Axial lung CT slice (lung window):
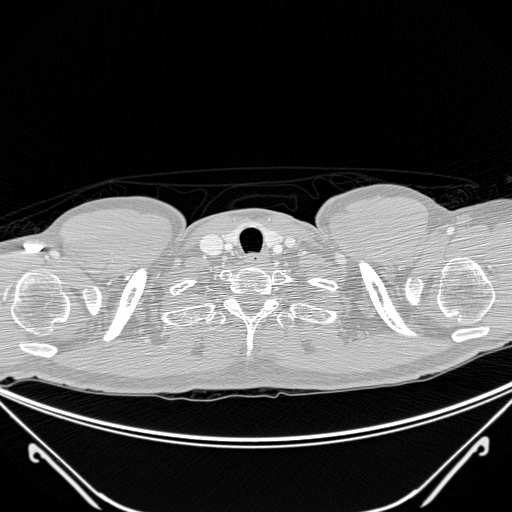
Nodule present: no